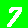
Digit: 7